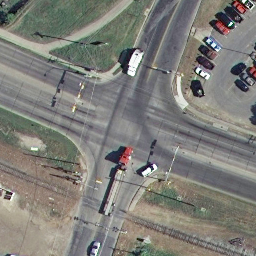
Label: intersection